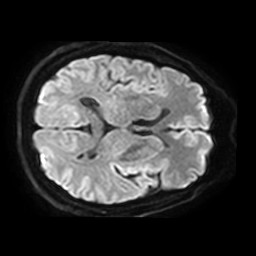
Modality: TRACE
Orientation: axial
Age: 61
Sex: male
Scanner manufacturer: philips
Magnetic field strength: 3 T
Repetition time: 3.799 s
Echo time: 0.06134 s